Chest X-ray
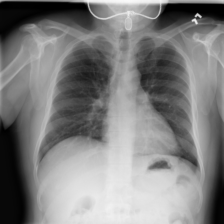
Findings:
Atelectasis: negative
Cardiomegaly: negative
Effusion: negative
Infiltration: negative
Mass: negative
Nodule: negative
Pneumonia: negative
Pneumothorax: negative
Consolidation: negative
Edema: negative
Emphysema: negative
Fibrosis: negative
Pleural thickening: negative
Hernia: negative